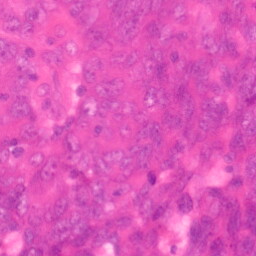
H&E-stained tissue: Colon